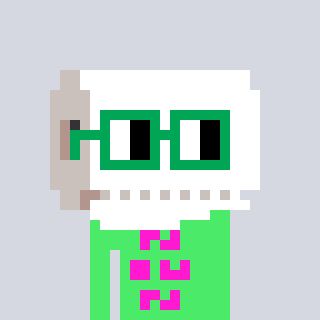
a pixel art character with square green glasses, a toiletpaper-full-shaped head and a teal-colored body on a cool background